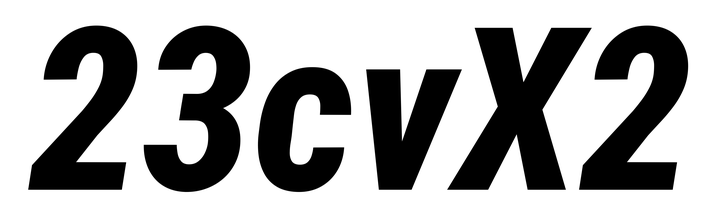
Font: Roboto-Italic_Condensed_ExtraBold_Italic